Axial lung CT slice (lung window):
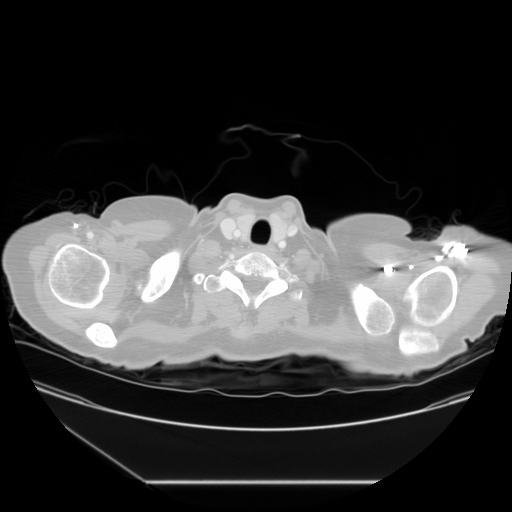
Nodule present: no